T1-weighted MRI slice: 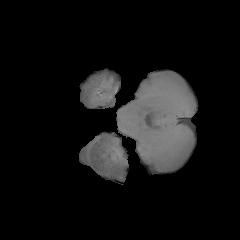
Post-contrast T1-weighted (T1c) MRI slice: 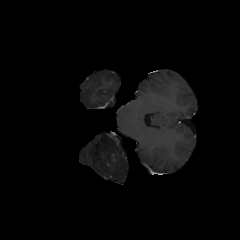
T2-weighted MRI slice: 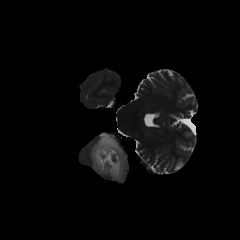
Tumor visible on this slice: yes